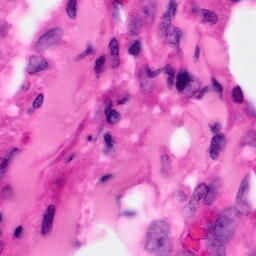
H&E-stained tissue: Pancreatic